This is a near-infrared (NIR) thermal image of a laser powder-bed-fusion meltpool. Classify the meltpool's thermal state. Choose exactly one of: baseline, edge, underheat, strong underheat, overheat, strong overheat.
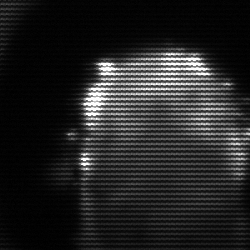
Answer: baseline